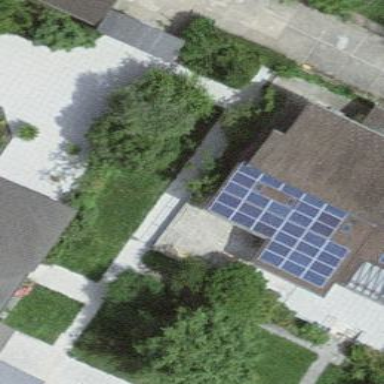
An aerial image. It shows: Solar power generator utilizing photovoltaic technology with solar photovoltaic panels.